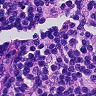
Metastatic tissue present: no